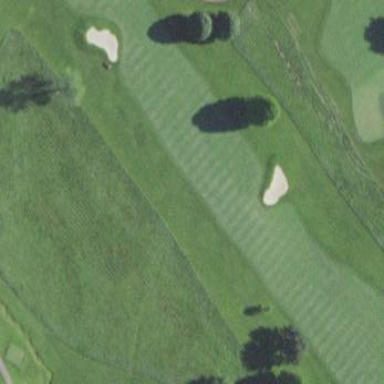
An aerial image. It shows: Golf fairway in the image.